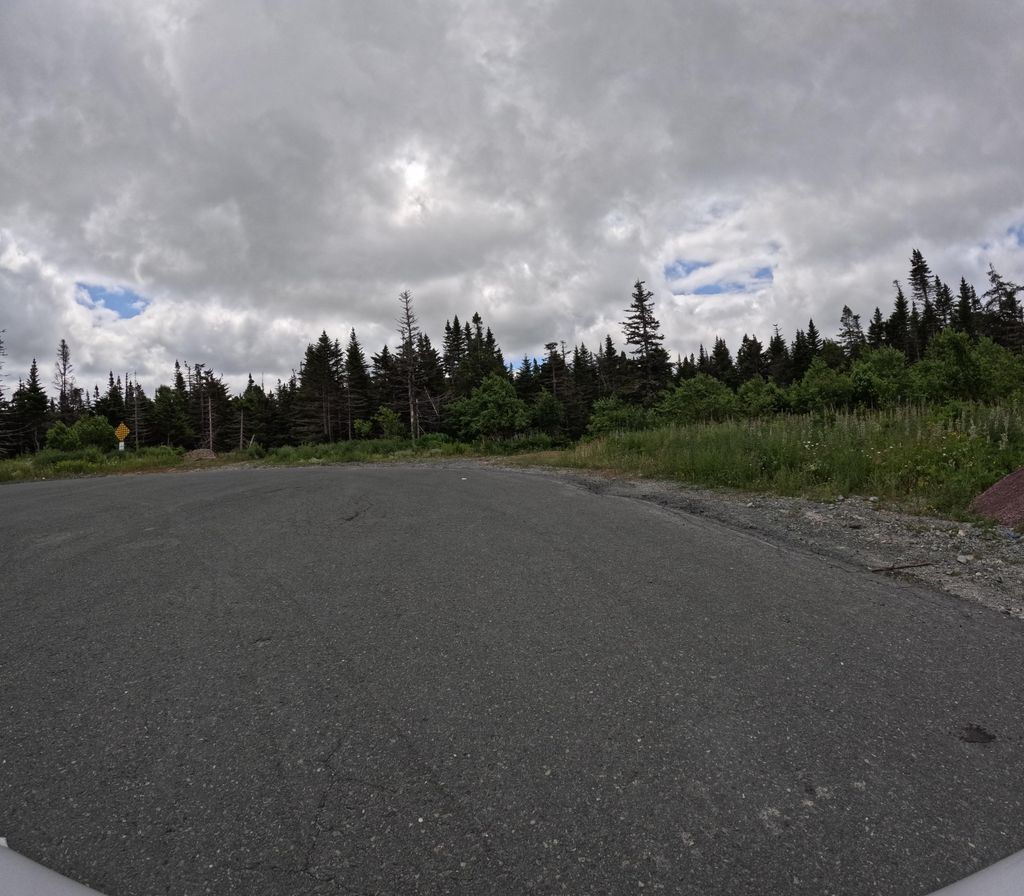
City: st_johns